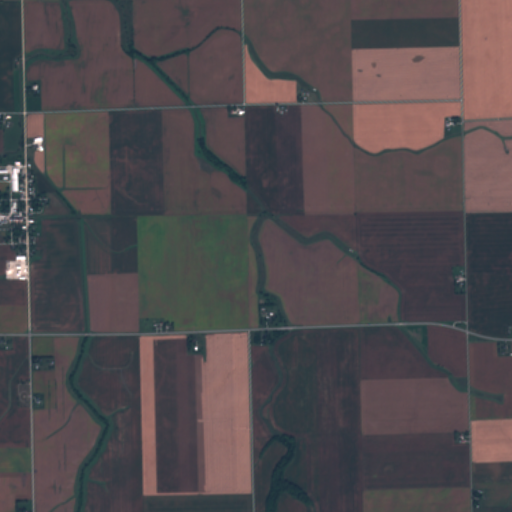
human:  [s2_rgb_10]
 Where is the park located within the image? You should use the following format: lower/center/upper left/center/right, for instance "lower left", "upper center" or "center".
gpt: The park is located in the lower left of the image.
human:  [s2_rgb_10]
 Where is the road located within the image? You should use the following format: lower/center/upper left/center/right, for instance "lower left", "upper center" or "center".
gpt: There is no road in the image.